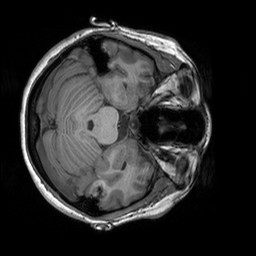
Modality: T1w
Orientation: axial
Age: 22
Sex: female
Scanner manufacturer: siemens
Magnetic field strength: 3 T
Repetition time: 2.3 s
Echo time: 0.00303 s